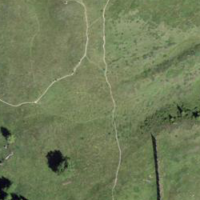
EUNIS habitat code: 26
Species observed at this site:
Nardus stricta
Garrulus glandarius
Campanula barbata
Arnica montana
Parus major